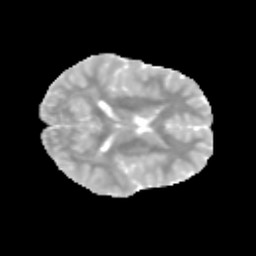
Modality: MD
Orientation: axial
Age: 12
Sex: male
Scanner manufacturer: siemens
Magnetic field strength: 3 T
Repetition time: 3.8 s
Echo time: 0.07 s